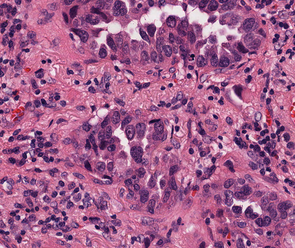
Tumor epithelial tissue: yes
Tumor-associated stroma tissue: yes
Normal tissue: no